Aerial crown-view tile of a tropical tree (Barro Colorado Island, Panama), acquired 20250217:
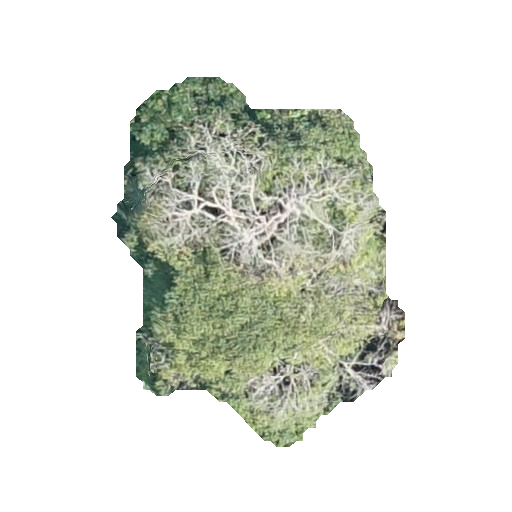
Species: Astronium graveolens
GBIF accepted scientific name: Astronium graveolens
Crown area: 112.53 m²